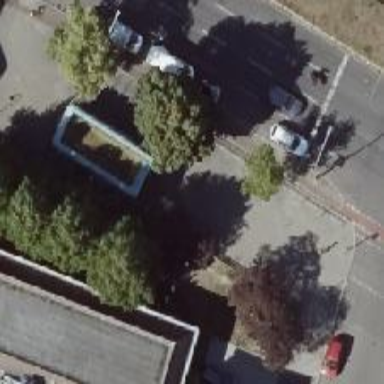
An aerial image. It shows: Subway entrance.